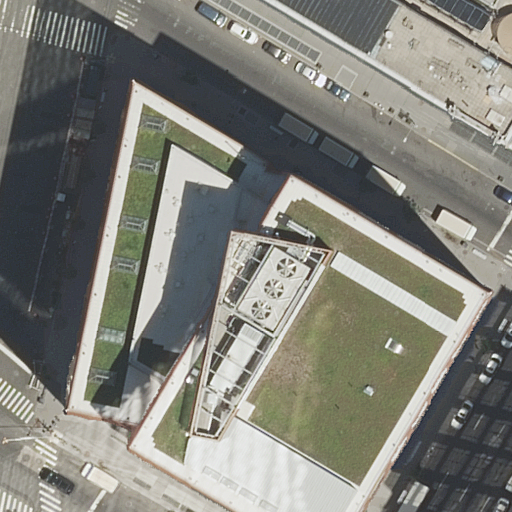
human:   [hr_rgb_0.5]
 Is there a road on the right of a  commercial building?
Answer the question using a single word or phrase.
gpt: no

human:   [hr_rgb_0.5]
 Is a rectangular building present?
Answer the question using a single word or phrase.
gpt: yes

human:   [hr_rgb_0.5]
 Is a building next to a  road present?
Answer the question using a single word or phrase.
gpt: yes

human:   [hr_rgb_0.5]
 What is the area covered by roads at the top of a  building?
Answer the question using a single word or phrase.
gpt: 0m2

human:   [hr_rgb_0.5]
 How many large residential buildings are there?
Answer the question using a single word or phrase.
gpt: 2

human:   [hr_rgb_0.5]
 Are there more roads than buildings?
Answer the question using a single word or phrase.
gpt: yes

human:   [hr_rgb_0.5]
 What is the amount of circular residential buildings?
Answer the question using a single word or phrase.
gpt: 0

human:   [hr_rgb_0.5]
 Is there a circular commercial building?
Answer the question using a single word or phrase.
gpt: no

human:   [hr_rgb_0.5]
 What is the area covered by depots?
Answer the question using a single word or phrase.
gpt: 0m2

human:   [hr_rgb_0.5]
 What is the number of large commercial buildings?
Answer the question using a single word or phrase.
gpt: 0

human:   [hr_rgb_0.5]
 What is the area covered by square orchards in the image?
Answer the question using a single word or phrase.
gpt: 0m2

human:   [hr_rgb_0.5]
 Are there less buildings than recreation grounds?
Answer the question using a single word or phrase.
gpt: no

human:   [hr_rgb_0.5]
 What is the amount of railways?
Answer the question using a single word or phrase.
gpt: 0

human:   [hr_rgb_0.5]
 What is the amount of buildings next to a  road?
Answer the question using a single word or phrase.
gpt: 2

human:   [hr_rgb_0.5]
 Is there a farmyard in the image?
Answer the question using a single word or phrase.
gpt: no

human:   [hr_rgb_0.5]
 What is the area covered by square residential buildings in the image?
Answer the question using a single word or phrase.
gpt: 0m2

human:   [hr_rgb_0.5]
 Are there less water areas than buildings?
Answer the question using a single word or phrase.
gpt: yes

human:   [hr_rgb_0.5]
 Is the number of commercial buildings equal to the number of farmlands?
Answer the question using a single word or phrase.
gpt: yes

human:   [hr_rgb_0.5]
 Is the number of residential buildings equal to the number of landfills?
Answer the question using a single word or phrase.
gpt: no

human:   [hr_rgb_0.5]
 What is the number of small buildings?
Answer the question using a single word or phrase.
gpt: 0

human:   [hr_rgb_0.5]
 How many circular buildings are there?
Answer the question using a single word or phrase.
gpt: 0

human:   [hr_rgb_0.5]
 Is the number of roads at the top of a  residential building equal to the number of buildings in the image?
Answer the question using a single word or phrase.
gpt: no

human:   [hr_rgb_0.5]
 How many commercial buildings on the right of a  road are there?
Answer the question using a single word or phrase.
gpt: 0

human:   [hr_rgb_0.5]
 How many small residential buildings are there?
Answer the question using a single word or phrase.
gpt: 0

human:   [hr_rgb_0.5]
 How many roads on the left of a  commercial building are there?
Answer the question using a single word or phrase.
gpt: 0

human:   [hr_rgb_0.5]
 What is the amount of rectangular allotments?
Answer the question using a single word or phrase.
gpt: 0

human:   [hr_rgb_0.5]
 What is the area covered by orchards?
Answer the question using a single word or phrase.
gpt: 0m2

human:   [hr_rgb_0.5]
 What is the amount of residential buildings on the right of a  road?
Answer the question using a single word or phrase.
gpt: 2

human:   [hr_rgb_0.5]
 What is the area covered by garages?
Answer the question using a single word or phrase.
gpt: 0m2

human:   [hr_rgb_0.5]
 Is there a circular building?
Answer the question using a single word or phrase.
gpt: no

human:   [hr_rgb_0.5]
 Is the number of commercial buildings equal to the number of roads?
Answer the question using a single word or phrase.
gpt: no

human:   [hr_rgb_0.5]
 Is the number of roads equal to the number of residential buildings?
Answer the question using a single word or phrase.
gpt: no

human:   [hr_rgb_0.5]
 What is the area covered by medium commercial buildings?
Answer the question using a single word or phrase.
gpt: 0m2

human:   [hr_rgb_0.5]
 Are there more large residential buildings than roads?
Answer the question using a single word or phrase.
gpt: no

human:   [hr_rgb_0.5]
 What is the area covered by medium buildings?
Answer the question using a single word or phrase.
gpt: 0m2

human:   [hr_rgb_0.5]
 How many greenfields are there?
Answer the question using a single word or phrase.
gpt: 0